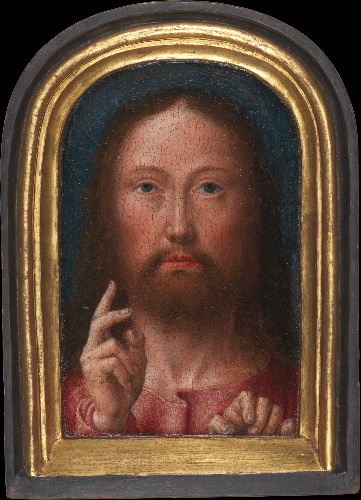
Title: Christ Blessing
Artist: Gerard David
Artist bio: Netherlandish, Oudewater ca. 1455–1523 Bruges
Date: ca. 1500–1505
Object type: Painting
Classification: Paintings
Medium: Oil on wood
Dimensions: Overall, including engaged frame, 4 3/4 x 3 1/2 in. (12.1 x 8.9 cm); painted surface 3 5/8 x 2 3/8 in. (9.2 x 6 cm)
Department: European Paintings
Credit line: Purchase, The Cloisters Collection, Hester Diamond and Kowitz Family Foundation Gifts, Dodge Fund, and Malcolm Hewitt Wiener Foundation Gift, 2009
Accession year: 2009
Repository: Metropolitan Museum of Art, New York, NY
Tags: Christ